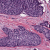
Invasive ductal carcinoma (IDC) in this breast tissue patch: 0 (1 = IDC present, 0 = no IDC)